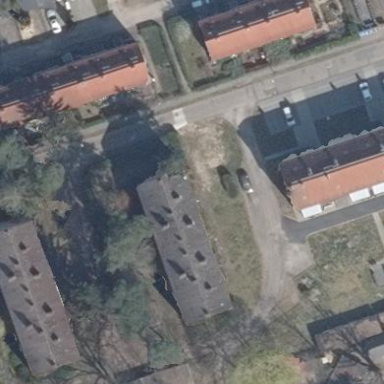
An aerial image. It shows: Residential building with gabled grey roof.